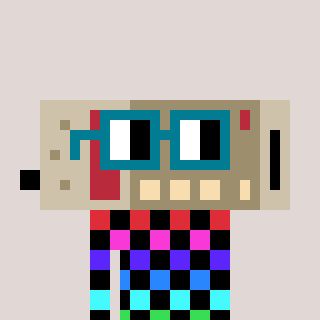
a pixel art character with square dark green glasses, a cordless phone-shaped head and a gunk-colored body on a warm background